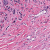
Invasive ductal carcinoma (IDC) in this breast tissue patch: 1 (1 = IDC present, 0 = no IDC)